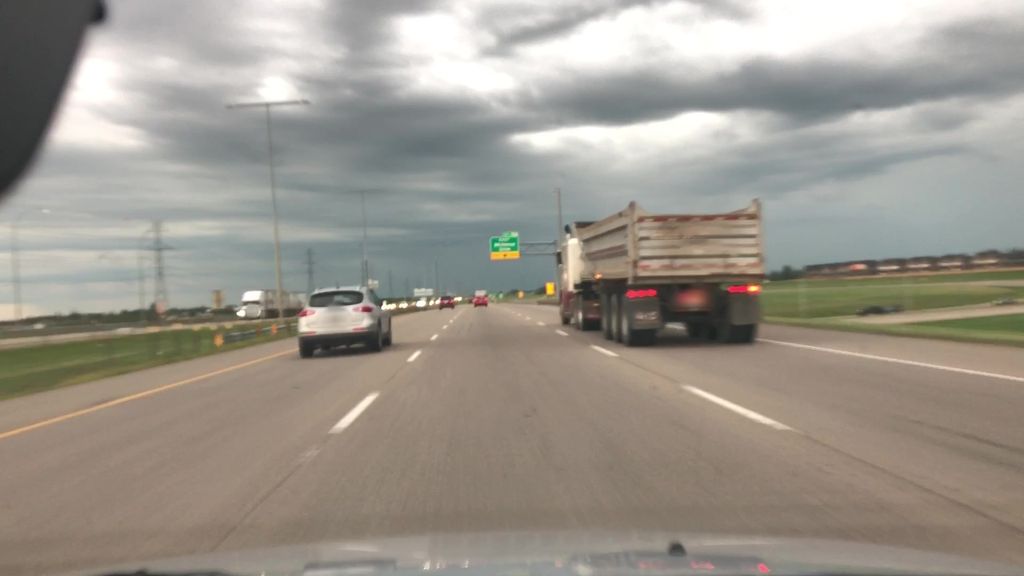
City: edmonton